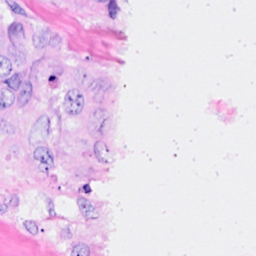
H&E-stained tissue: Breast